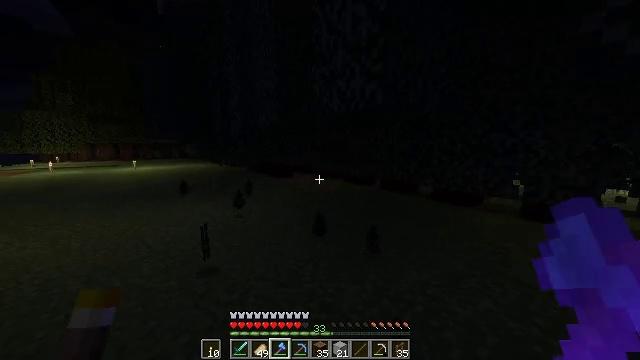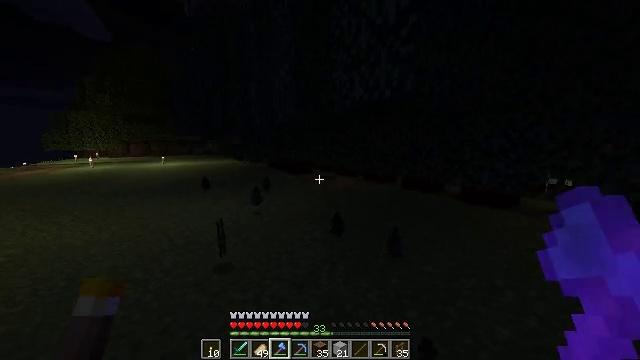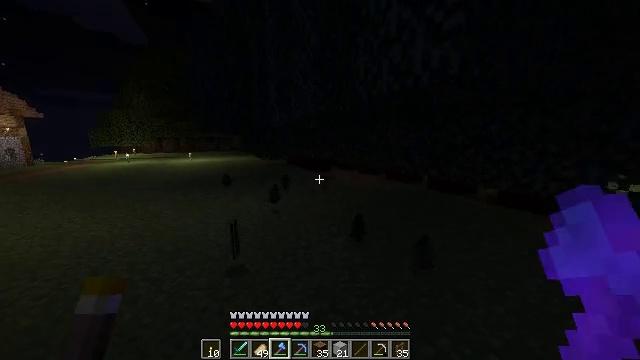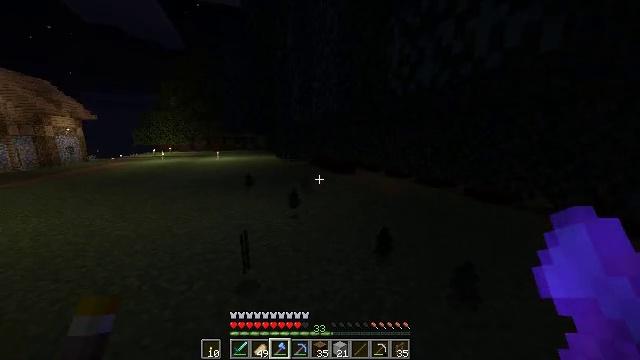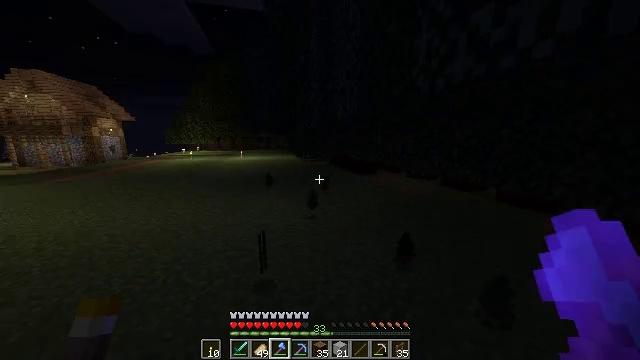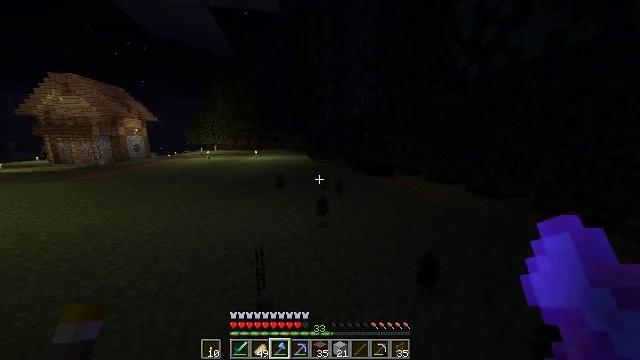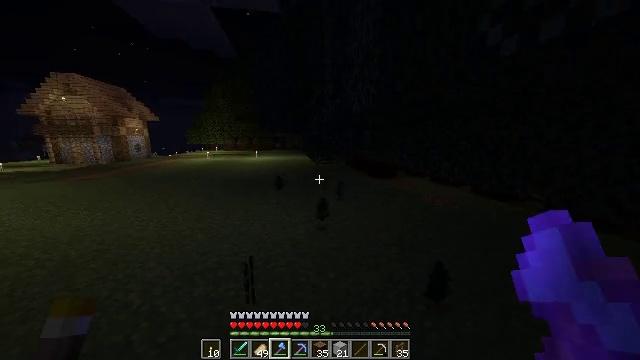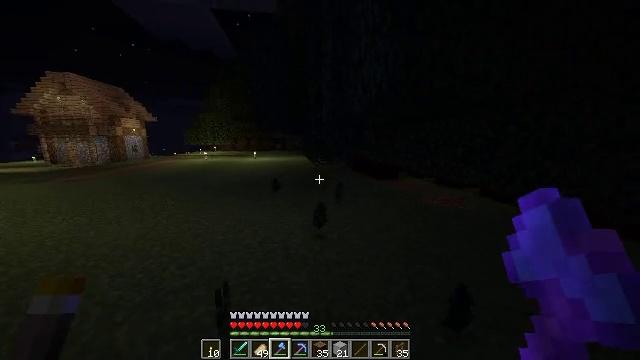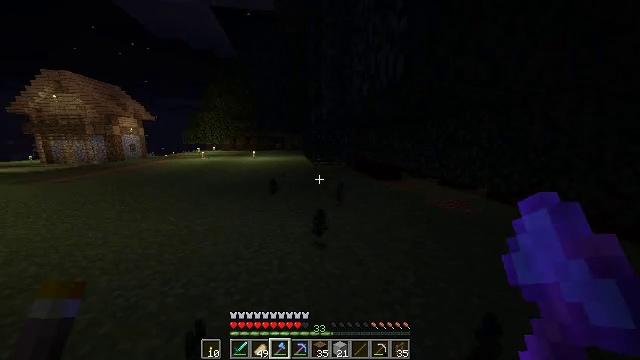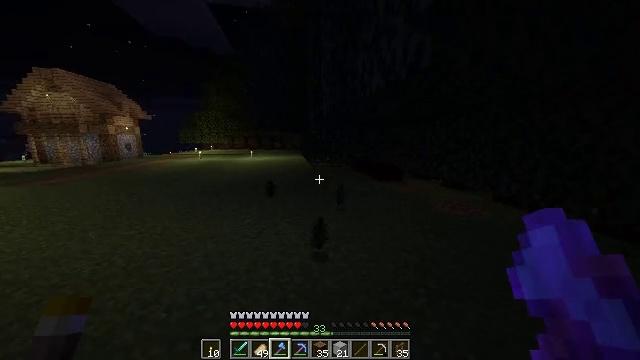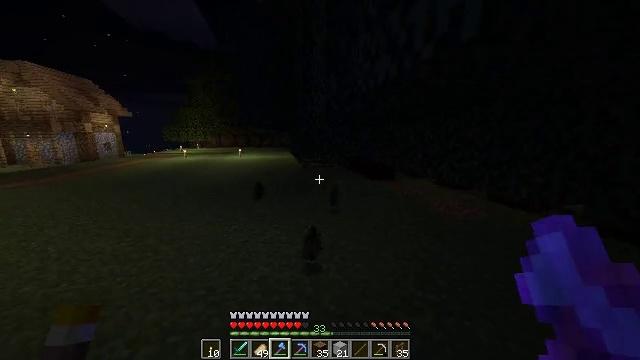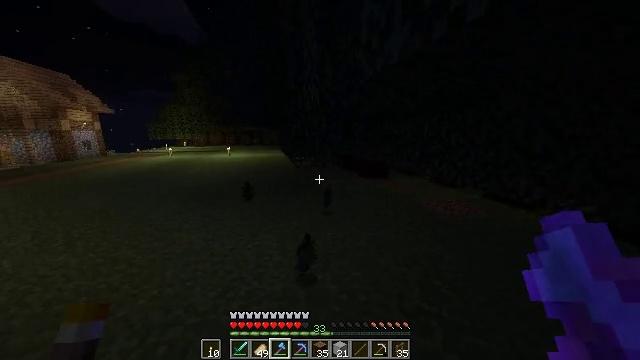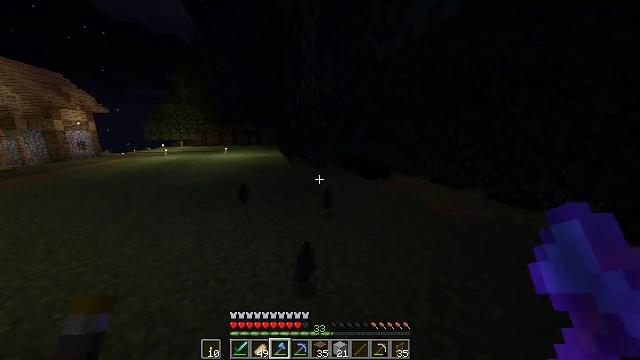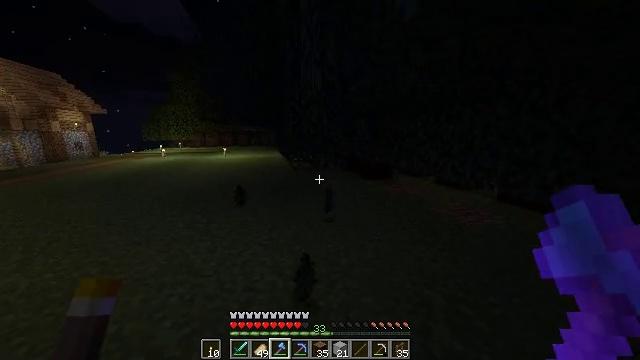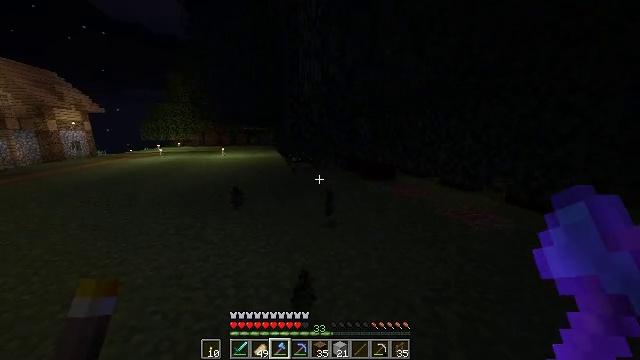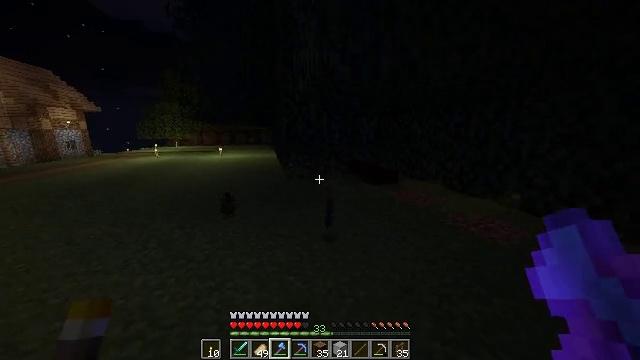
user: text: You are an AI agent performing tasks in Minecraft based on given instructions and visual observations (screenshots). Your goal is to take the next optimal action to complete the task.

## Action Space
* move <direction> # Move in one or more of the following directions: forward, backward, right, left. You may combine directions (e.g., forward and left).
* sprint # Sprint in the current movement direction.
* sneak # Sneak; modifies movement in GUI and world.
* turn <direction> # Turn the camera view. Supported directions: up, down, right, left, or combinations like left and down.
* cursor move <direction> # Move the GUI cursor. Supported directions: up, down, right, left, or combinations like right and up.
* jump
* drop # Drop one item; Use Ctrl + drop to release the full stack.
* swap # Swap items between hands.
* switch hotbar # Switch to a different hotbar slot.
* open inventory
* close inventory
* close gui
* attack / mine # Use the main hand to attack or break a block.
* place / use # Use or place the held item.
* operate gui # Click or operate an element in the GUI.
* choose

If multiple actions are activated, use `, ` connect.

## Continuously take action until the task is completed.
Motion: motion action
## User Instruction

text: Disassemble the brown bed.
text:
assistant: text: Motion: move forward, turn left
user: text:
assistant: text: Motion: move forward, turn left
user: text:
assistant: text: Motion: move forward, turn left
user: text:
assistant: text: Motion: move forward, turn left
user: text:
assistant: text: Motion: move forward, sprint, turn left
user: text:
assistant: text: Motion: move forward, sprint
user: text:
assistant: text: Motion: move forward, sprint
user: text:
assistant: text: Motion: move forward, sprint
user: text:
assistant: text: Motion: move forward
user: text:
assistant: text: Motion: move forward, turn right
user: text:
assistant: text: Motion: move forward, sprint, turn right
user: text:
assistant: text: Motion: move forward, sprint
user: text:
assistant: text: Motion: move forward, sprint
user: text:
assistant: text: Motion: move forward
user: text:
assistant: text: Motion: move forward
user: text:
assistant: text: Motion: move forward, turn left
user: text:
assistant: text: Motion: move forward, turn left
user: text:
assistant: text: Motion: move forward, sprint, turn left
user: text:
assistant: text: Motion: move forward, sprint, turn left
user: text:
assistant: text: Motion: move forward, sprint
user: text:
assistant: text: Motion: move forward
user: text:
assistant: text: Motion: move forward, turn left
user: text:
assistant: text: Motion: move forward, turn left
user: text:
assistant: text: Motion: move forward, turn left
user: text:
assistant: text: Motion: move forward, sprint, turn left
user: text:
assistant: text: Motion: move forward, sprint, turn left
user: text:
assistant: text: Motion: move forward, sprint, turn left
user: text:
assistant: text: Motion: move forward, sprint
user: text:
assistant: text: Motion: move forward
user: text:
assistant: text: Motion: move forward, turn right